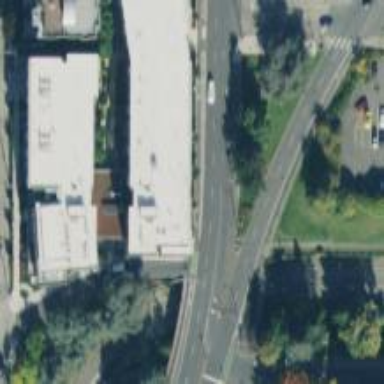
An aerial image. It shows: Secondary road with separate asphalt sidewalks and cycleway.